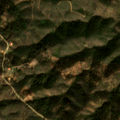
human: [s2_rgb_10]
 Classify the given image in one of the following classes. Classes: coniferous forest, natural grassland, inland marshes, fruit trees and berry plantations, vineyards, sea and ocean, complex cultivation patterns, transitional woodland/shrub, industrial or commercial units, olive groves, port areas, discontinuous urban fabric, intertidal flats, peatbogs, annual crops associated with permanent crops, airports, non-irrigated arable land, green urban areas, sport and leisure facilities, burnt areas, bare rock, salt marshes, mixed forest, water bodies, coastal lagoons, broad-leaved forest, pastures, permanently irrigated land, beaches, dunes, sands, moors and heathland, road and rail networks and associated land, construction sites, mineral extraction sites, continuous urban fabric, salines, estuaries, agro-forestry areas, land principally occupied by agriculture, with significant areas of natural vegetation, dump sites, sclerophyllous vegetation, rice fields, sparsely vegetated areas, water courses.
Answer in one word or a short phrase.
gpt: land principally occupied by agriculture, with significant areas of natural vegetation, broad-leaved forest, transitional woodland/shrub